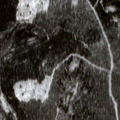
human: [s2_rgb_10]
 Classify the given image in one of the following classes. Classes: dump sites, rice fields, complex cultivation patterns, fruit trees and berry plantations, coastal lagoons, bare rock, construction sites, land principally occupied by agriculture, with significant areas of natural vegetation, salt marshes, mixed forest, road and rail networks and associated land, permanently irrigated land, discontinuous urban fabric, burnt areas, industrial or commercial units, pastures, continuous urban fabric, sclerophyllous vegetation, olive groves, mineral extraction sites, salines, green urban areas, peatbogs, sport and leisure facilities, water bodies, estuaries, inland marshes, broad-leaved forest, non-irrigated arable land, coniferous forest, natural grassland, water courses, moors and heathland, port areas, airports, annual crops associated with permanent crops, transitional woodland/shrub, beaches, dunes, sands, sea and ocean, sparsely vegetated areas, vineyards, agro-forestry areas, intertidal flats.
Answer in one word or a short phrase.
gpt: coniferous forest, mixed forest, transitional woodland/shrub